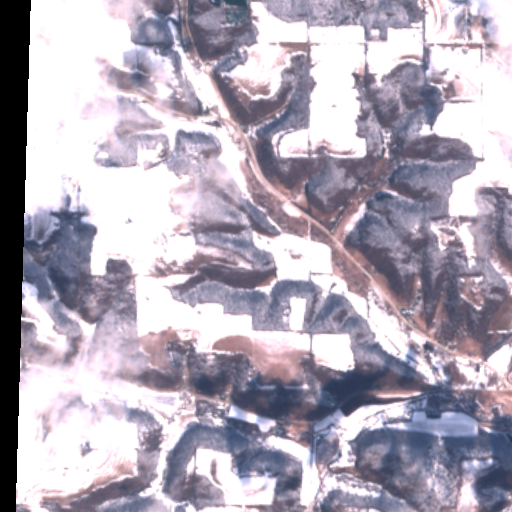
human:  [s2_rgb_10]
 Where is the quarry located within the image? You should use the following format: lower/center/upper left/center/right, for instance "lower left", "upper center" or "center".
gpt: The quarry is located in the upper left of the image.
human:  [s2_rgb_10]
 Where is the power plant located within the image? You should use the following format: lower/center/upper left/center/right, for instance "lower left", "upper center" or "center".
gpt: There is no power plant in the image.